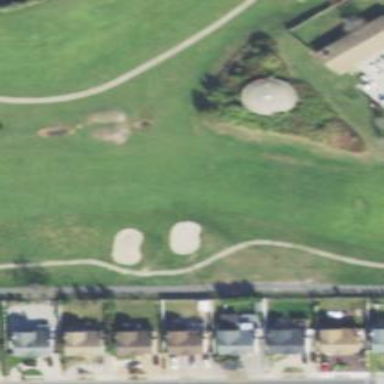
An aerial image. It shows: Grassy area designated as golf fairway.